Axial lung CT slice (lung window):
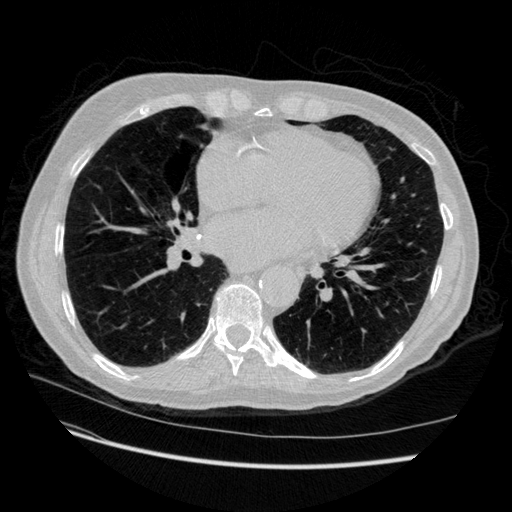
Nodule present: no